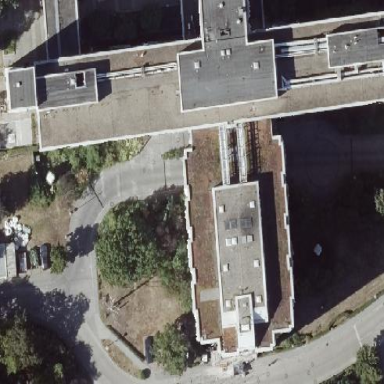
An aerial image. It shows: Hospital building.